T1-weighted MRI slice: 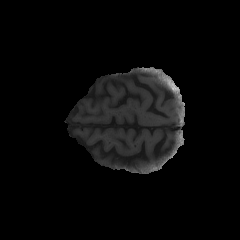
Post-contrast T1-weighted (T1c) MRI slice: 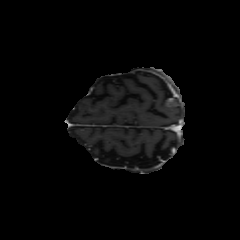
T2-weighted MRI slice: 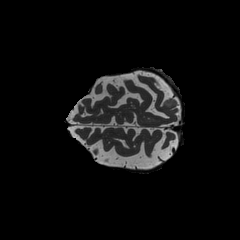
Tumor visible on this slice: yes